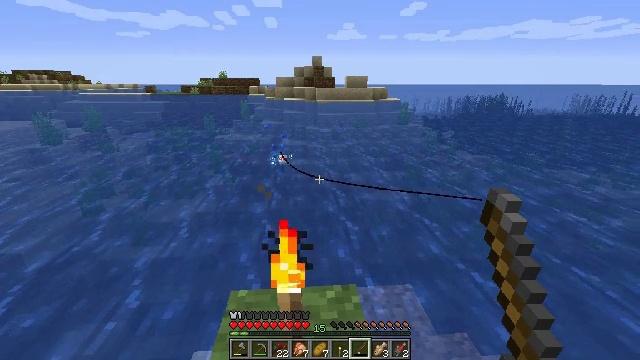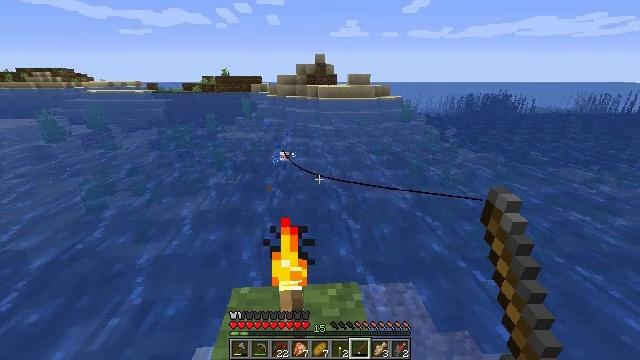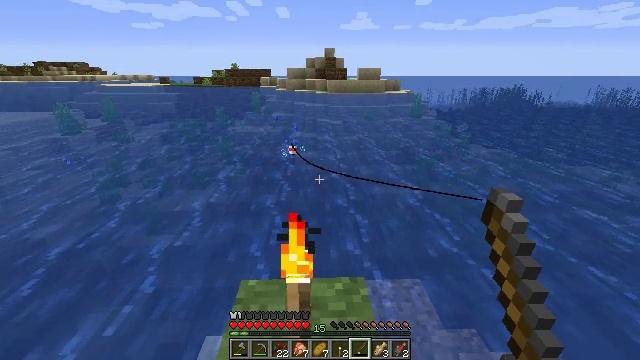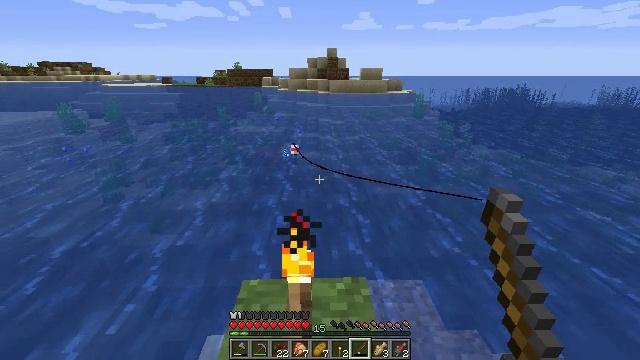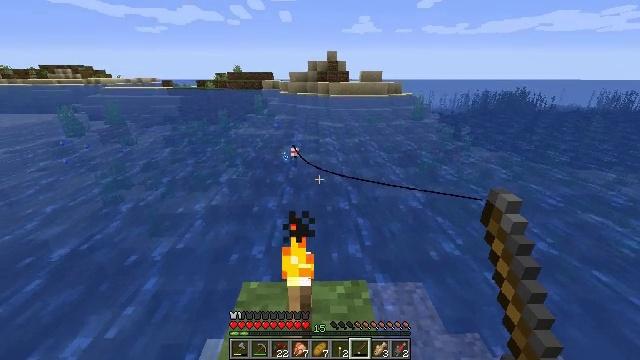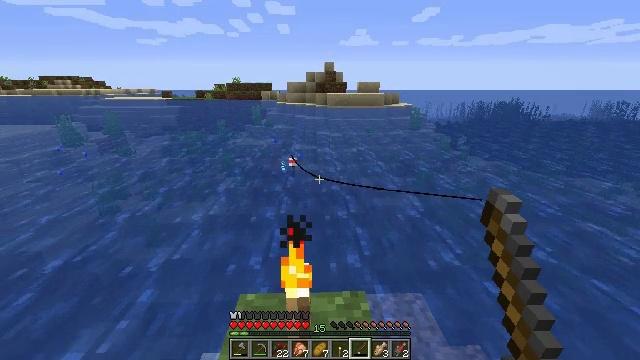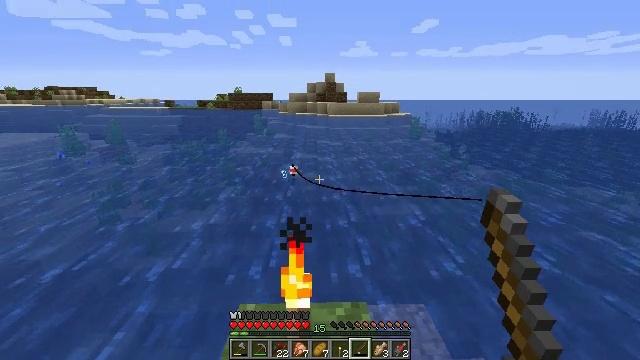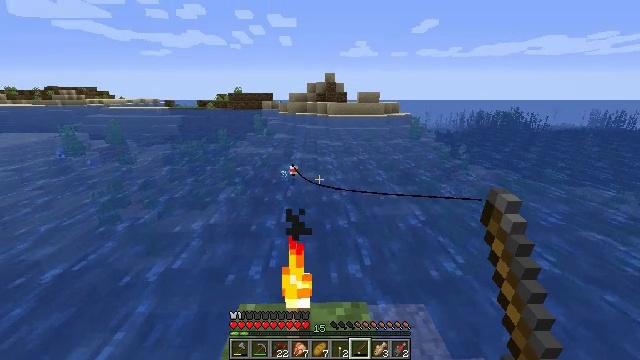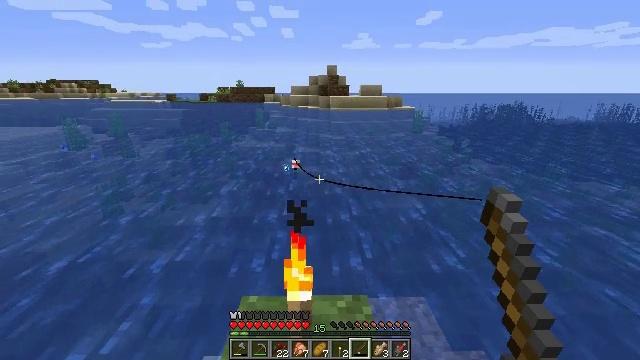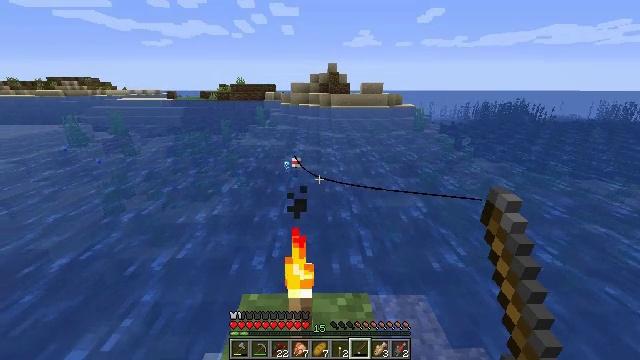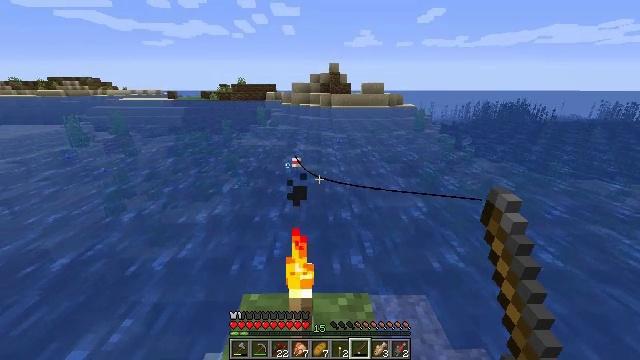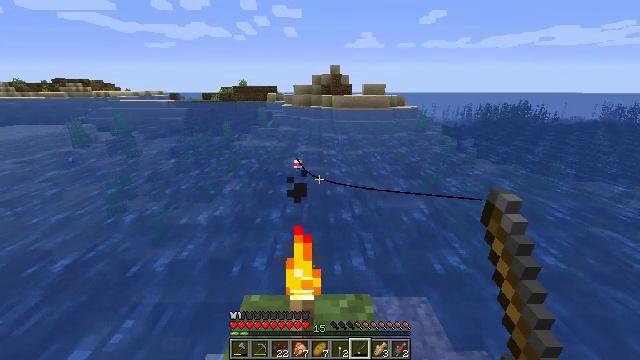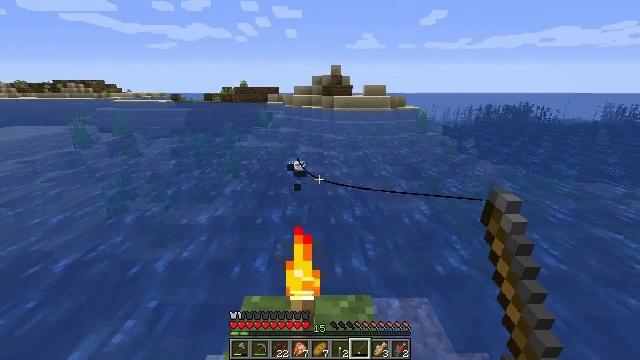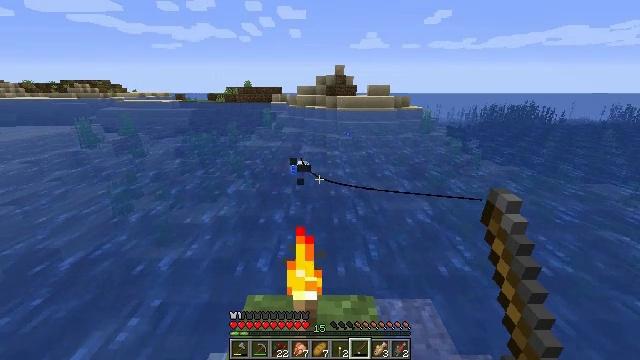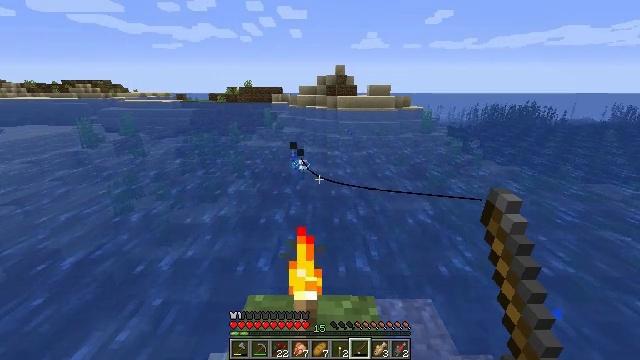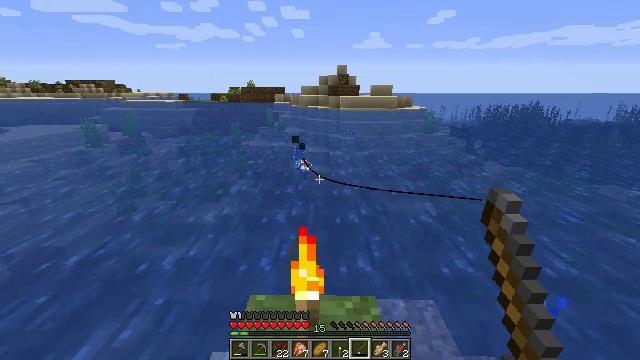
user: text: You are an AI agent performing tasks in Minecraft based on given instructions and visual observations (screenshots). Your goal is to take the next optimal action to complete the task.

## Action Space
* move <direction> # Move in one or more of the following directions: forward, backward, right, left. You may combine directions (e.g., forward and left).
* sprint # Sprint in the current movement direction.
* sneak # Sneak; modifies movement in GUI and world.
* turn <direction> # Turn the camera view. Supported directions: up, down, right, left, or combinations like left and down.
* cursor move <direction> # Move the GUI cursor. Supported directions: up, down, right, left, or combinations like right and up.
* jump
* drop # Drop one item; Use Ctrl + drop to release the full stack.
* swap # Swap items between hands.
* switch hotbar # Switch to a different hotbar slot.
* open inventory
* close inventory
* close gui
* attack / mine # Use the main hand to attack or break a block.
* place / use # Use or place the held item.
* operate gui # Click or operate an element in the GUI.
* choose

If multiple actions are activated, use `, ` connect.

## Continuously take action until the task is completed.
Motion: motion action
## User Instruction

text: Hunt fish.
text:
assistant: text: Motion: no_op
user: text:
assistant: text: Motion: turn left and down
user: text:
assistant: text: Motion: no_op
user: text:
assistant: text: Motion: no_op
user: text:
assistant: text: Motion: turn up
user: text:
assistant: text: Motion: turn up
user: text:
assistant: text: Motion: no_op
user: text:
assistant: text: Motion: turn down
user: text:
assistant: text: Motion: no_op
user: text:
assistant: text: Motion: no_op
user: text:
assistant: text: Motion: no_op
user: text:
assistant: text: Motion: no_op
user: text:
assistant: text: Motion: no_op
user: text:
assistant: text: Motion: no_op
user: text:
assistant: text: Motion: no_op
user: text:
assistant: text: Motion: no_op
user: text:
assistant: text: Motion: no_op
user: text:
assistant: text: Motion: no_op
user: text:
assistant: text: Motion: no_op
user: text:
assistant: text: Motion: no_op
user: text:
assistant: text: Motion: no_op
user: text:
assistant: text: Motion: no_op
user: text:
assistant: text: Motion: no_op
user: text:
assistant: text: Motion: no_op
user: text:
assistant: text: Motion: no_op
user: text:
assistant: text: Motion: no_op
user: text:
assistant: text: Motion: no_op
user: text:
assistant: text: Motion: no_op
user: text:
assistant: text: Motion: no_op
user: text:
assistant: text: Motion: no_op